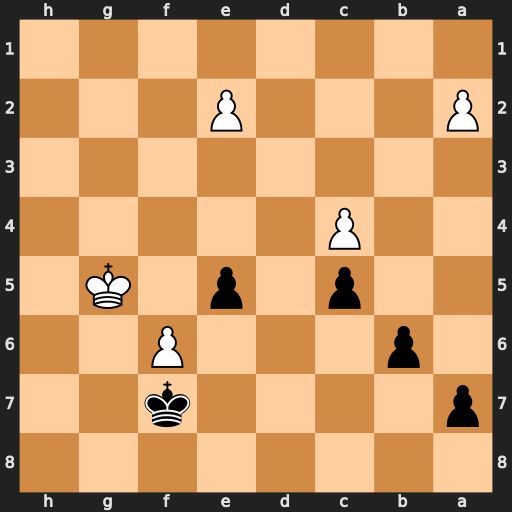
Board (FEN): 8/p4k2/1p3P2/2p1p1K1/2P5/8/P3P3/8
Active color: b
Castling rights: -
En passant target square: -
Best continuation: b5 Kf5 bxc4